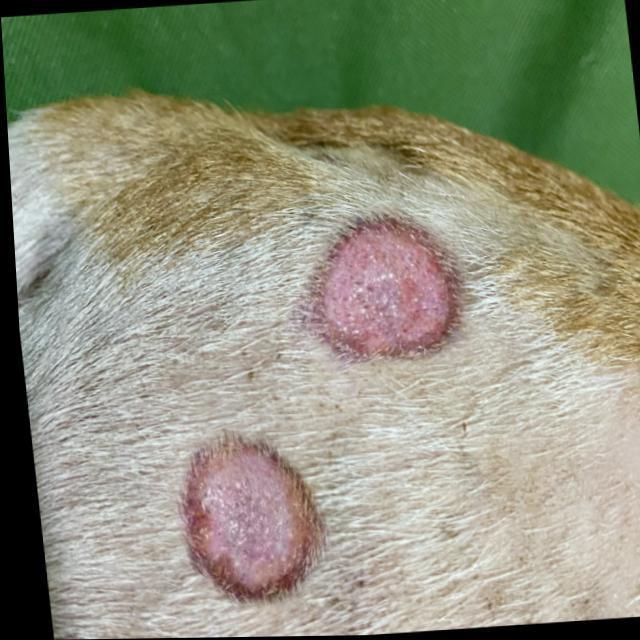
Canine ringworm (Dermatophytosis) — fungal infection caused by Microsporum or Trichophyton. Presents with circular alopecia, scaling, crusting, and broken hairs.